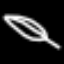
Label: leaf